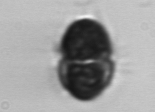
Label: Mesodinium